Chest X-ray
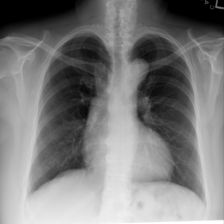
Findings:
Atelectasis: negative
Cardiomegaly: positive
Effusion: negative
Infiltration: negative
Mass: negative
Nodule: negative
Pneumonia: negative
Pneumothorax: negative
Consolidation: negative
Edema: negative
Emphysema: negative
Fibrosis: negative
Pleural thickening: negative
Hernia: negative